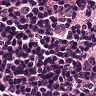
Metastatic tissue present: no